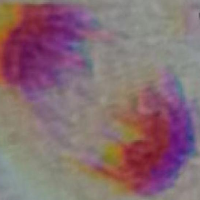
Label: anaphase